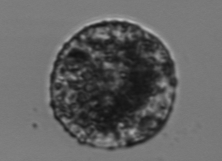
Label: Vicicitus_globosus